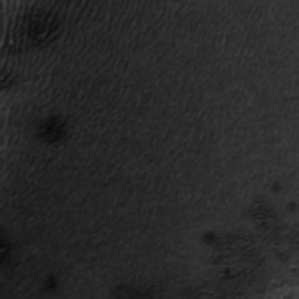
Label: frost